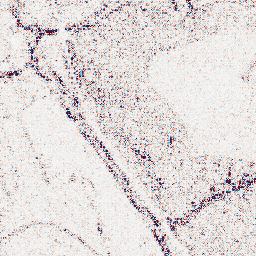
Category: wavelet
Decomposition family: wavelet_dwt
Decomposition parameters: wavelet: db4
level: 1
Upsampling method: quadratic
Upsampling parameters: scale: 8
Upsampling scale: 8